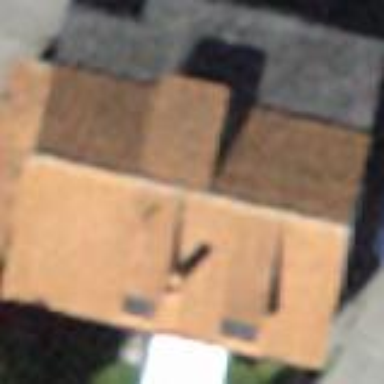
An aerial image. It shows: Simple house.